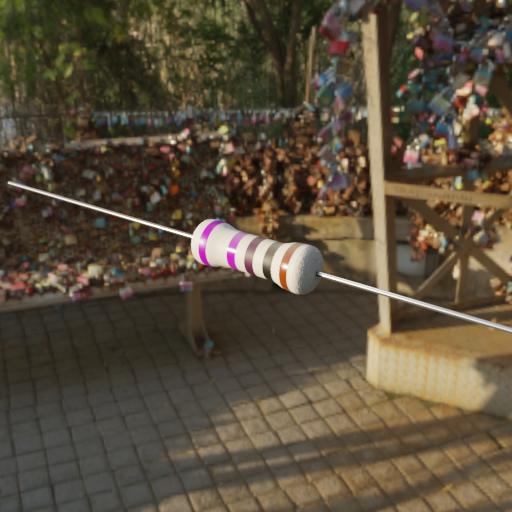
Resistor colour bands (in order): violet, violet, black, black, brown